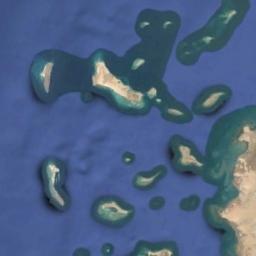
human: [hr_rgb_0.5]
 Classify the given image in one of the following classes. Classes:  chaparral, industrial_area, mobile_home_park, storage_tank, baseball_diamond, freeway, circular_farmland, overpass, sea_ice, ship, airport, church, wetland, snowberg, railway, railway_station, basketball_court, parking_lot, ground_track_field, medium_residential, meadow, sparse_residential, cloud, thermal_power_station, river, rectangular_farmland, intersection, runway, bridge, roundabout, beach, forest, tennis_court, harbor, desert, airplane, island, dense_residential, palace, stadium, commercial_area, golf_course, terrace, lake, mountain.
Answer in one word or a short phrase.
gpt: island